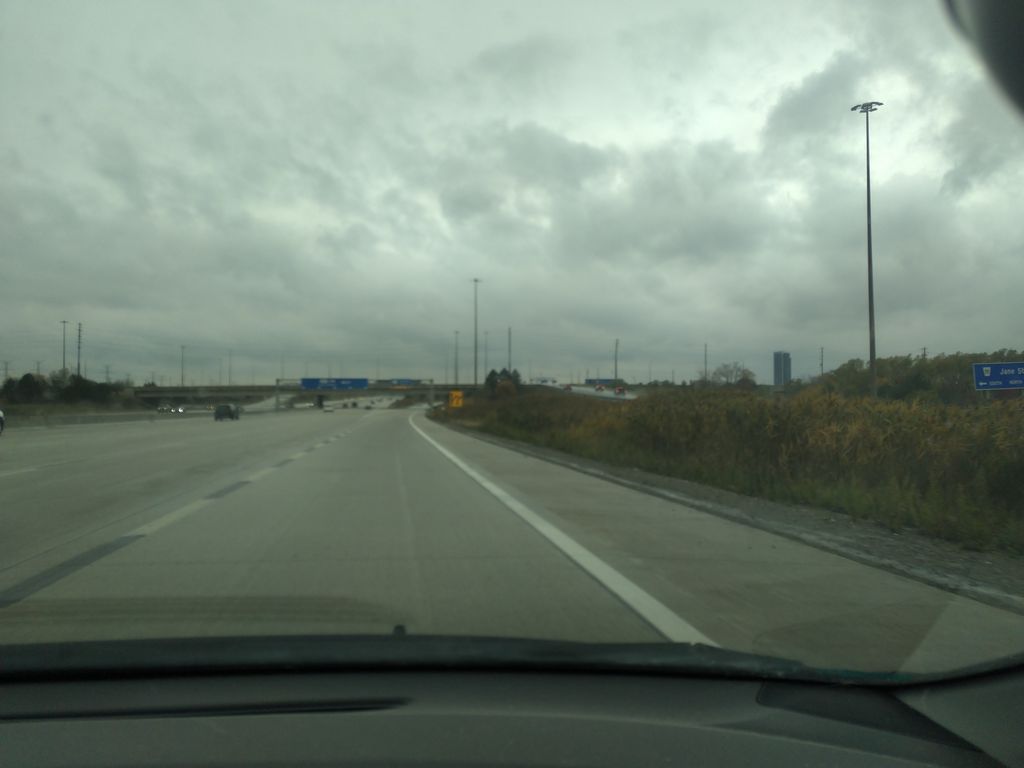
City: toronto